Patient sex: F
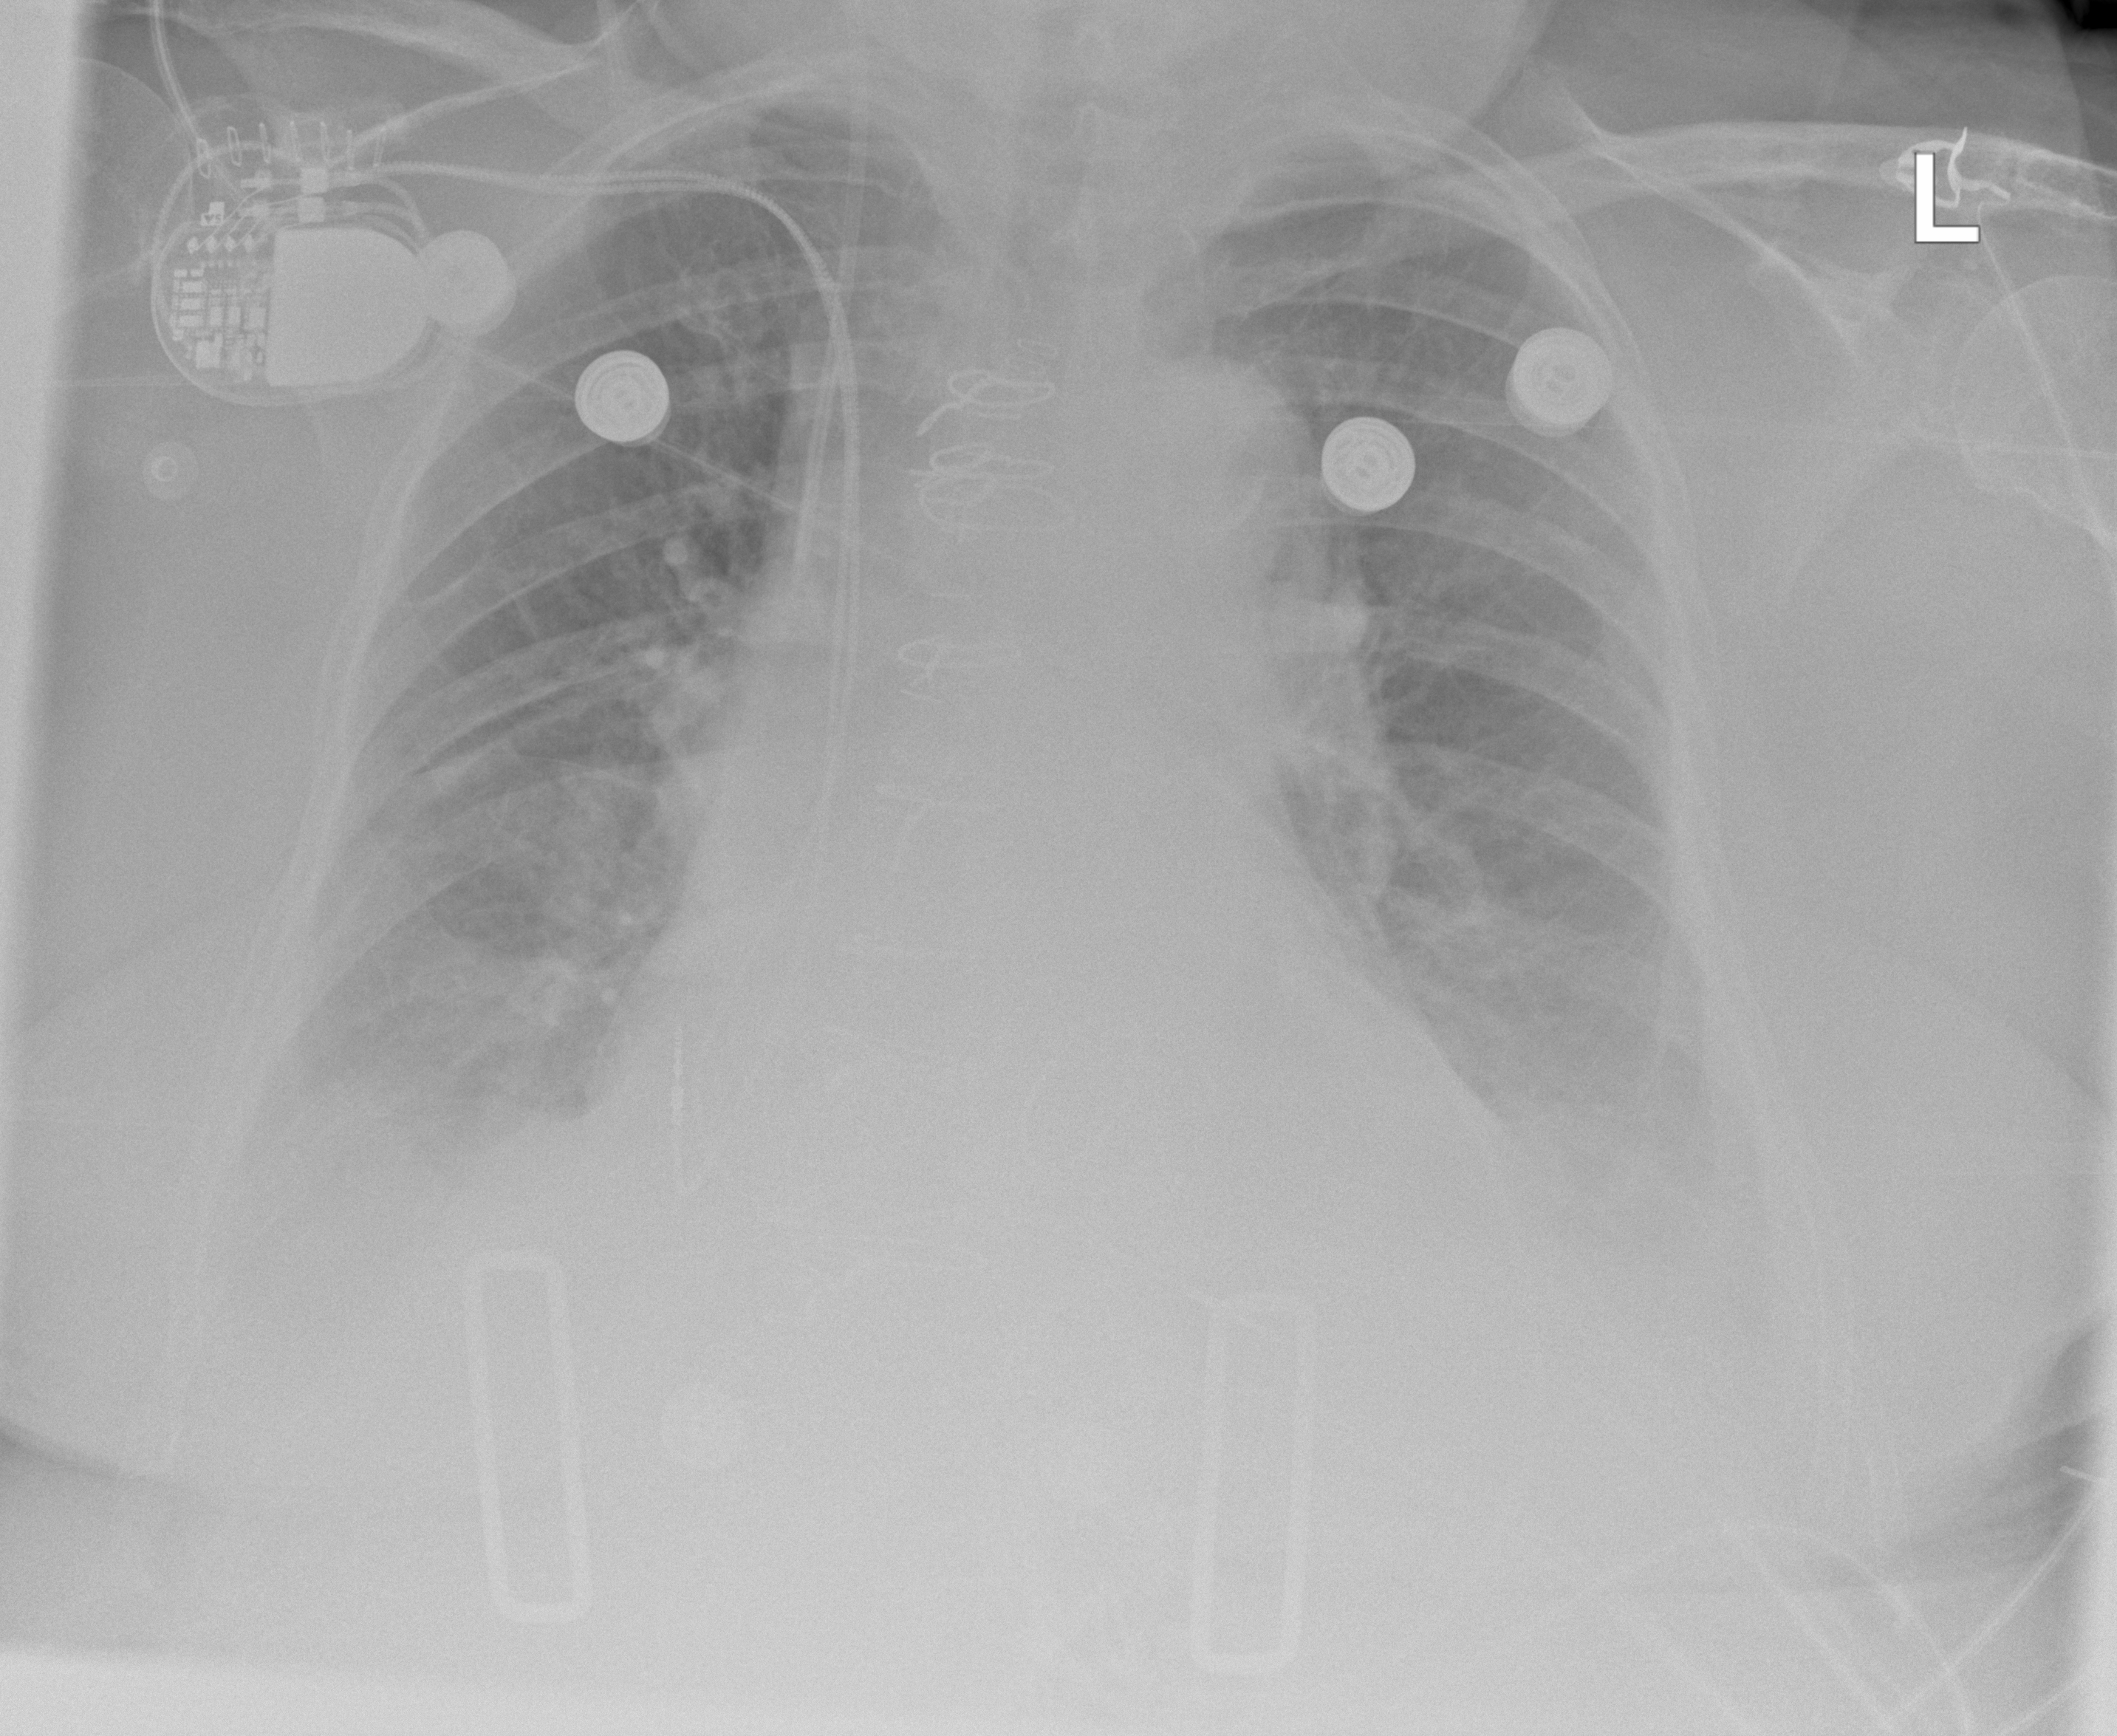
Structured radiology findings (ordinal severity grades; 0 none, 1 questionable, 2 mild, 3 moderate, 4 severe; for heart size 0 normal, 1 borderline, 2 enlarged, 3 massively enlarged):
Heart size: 2
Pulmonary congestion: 2
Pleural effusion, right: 2
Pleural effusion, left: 2
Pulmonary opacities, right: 0
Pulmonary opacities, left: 0
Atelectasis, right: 2
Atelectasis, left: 2